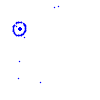
Particle: proton